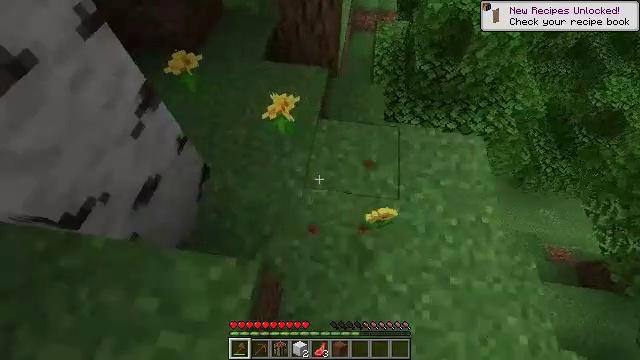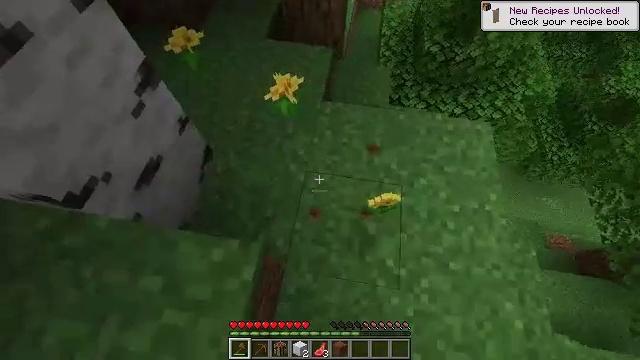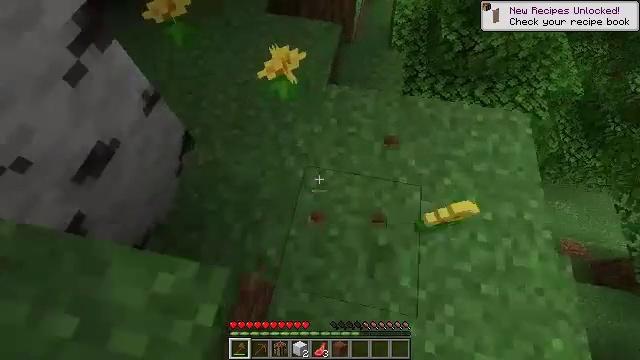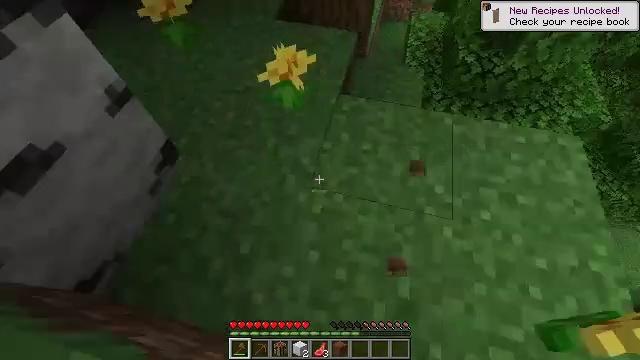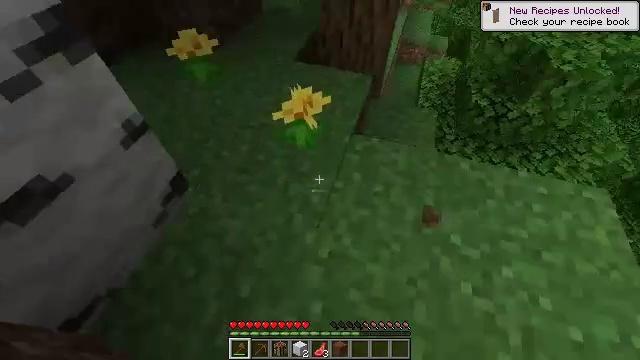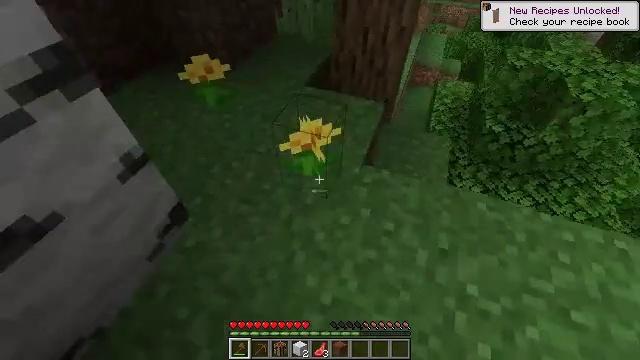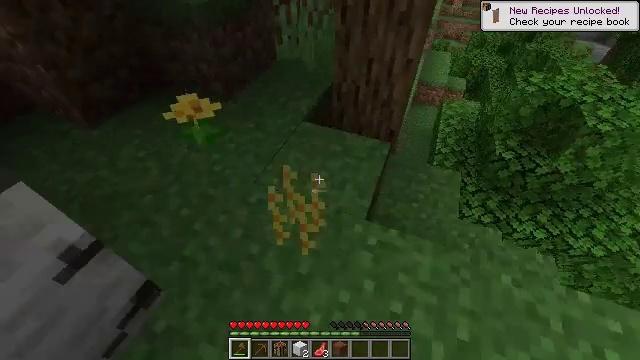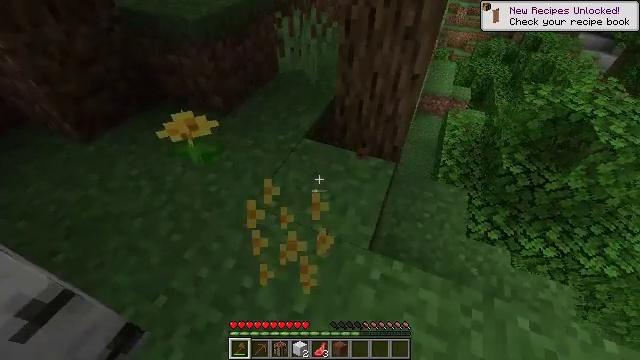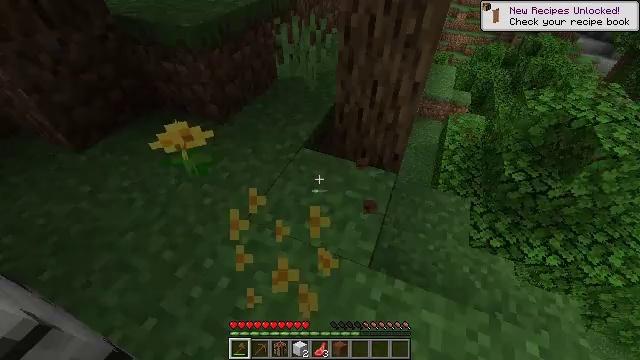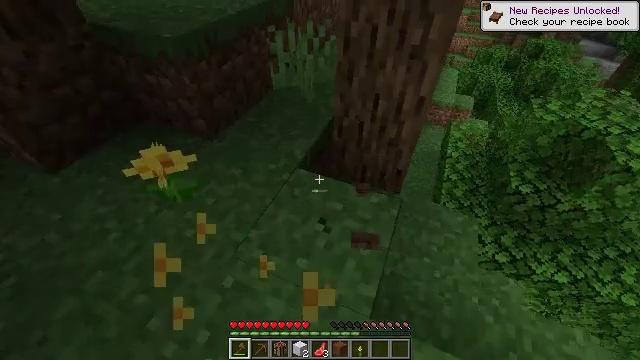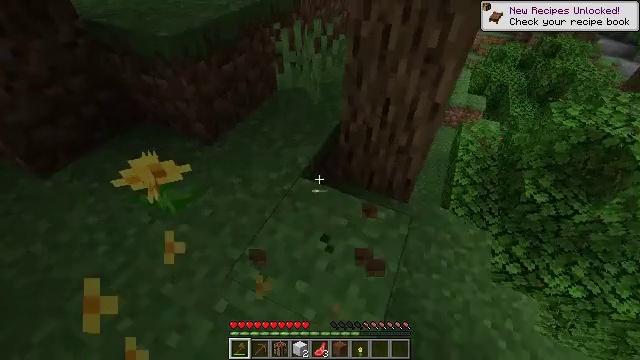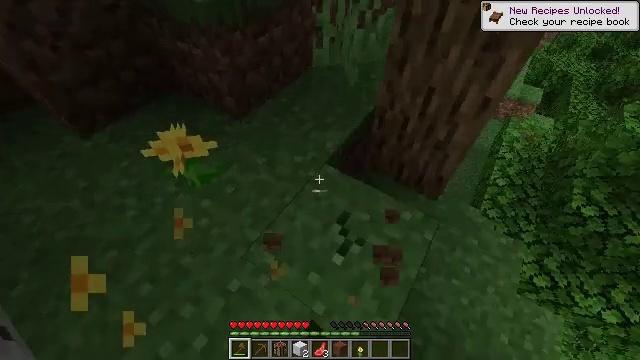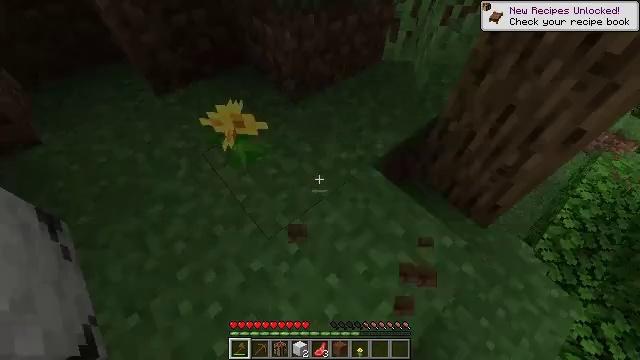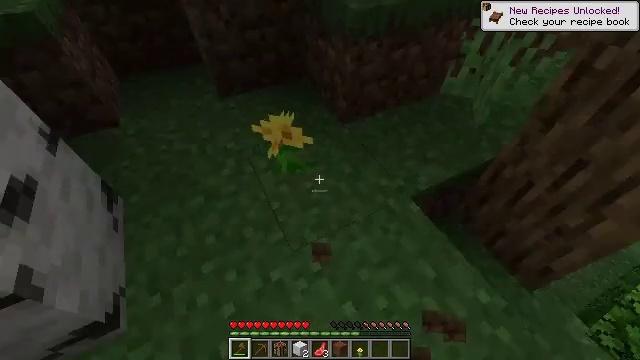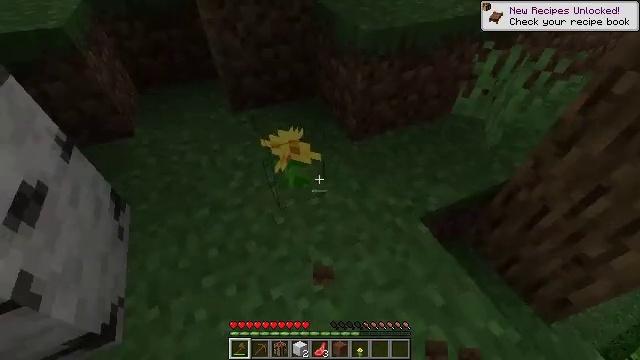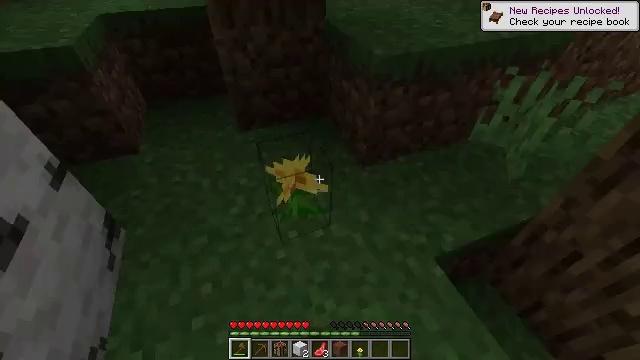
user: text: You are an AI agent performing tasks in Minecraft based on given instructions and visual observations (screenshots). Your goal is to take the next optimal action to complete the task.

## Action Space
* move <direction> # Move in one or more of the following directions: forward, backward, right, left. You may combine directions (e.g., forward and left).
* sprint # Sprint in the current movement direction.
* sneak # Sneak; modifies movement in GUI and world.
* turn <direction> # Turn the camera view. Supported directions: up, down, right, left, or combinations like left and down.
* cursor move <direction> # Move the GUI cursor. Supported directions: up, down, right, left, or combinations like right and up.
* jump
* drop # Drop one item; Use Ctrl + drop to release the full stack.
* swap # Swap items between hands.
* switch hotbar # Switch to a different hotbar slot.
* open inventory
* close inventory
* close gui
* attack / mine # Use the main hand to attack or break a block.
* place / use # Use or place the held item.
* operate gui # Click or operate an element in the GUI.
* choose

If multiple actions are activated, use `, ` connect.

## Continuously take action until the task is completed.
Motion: motion action
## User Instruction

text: Break the dandelion to obtain it.
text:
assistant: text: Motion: move forward, turn left and down
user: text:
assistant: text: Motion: move forward, turn left
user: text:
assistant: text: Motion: move forward, turn left and up
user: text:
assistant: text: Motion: move forward, turn left and up
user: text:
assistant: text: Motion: move forward, turn left and up
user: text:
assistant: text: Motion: move forward, turn up, attack / mine
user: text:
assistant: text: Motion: move forward, turn up, attack / mine
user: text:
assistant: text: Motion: move forward, attack / mine
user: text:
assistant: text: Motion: move forward, attack / mine
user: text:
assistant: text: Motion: move forward, turn left and down, attack / mine
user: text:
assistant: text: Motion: turn left and down, attack / mine
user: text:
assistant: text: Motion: turn left and down
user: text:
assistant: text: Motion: turn left and up
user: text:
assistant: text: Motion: move forward, turn left and up
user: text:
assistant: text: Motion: move forward, turn left and up
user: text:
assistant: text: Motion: move forward, attack / mine
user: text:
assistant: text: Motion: move forward, attack / mine
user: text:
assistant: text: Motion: move forward
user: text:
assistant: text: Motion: move forward
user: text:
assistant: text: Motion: turn left and down
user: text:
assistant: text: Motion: no_op